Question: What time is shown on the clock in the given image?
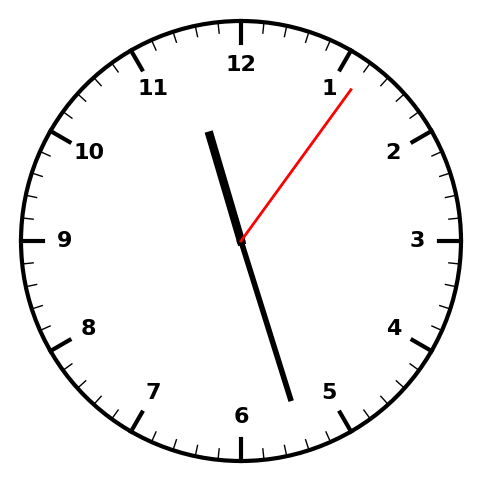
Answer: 11:27:06